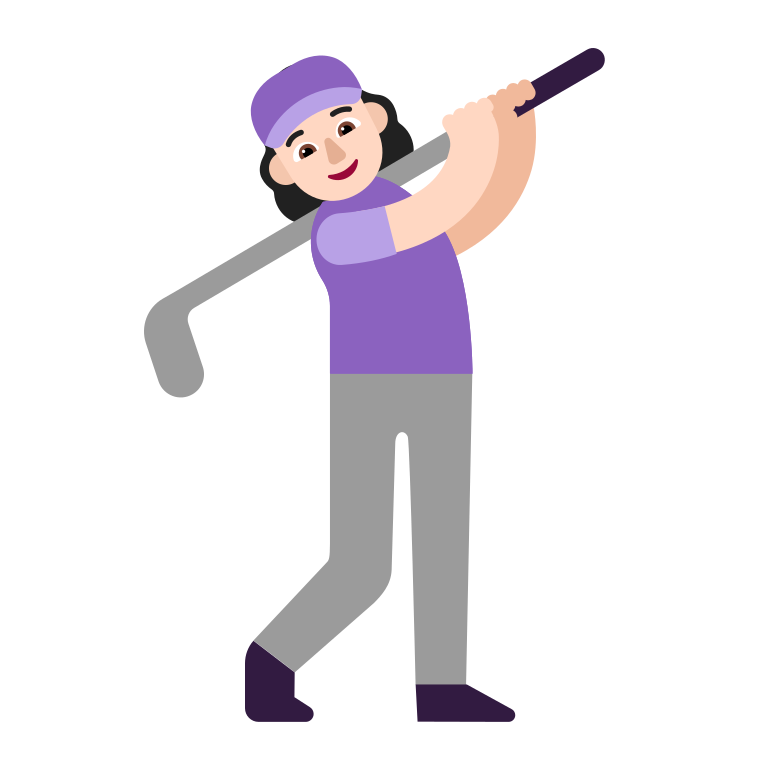
woman golfing flat light